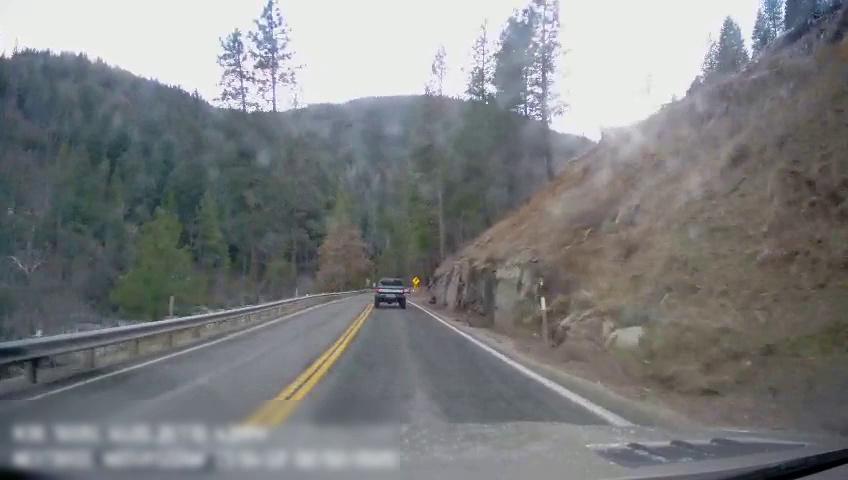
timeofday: Day
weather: Sunny
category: Drivable Space
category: Vehicles | Truck
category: Lanes | Current Lane
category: Lanes | Current Lane
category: Lanes | Alternate Lane